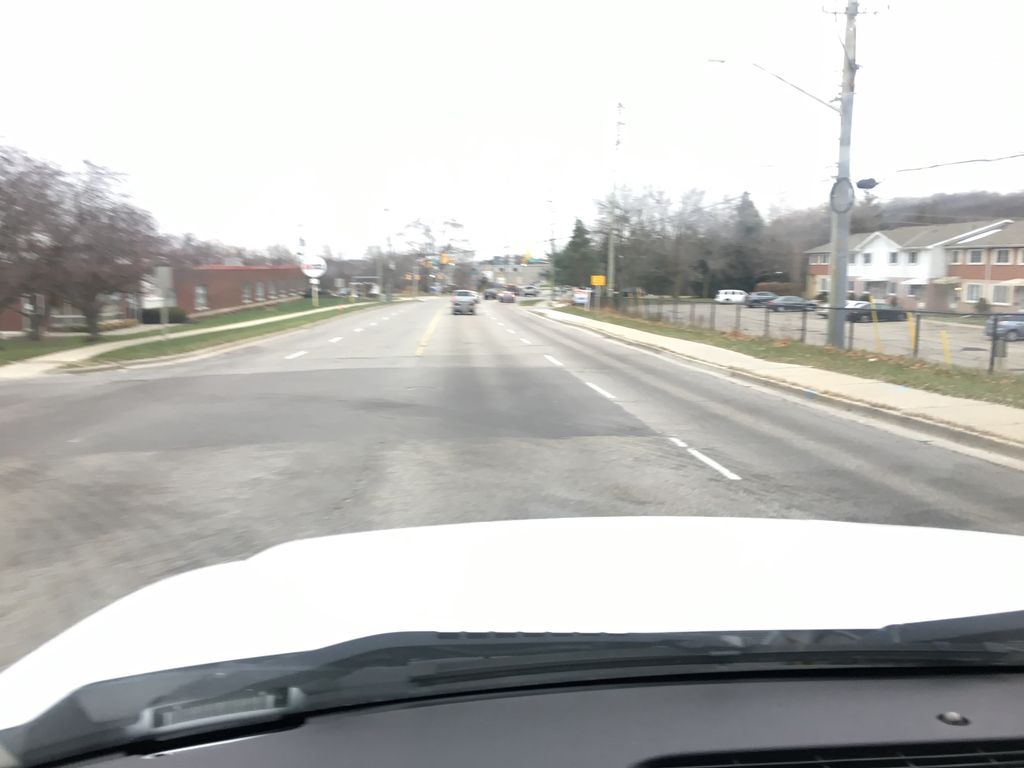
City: kitchener-waterloo